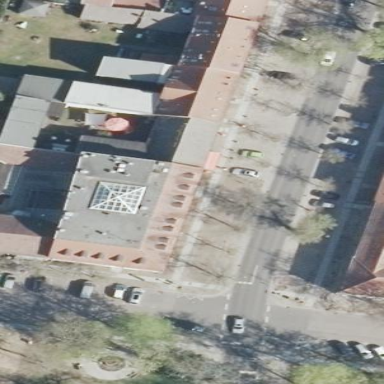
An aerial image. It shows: Hotel building.